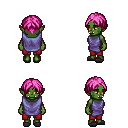
a pixel art fantasy rpg character, female body template, orc, green skin, chain tabard jacket, red pants, pink parted hairstyle, gray slippers, four views (front, back, left, right), 2x2 character sprite sheet, small pixel art, hard edges, no anti-aliasing